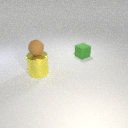
small green rubber cube behind large yellow metal cylinder